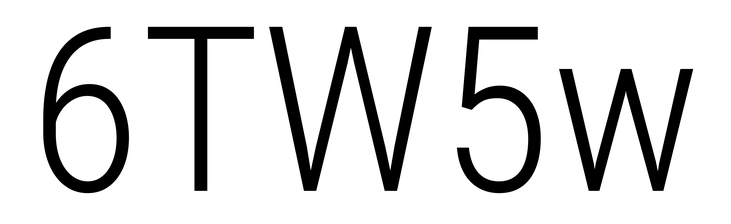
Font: Roboto_Condensed_Light